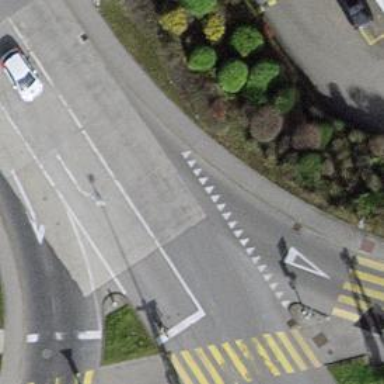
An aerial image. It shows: Road with "give way" sign.